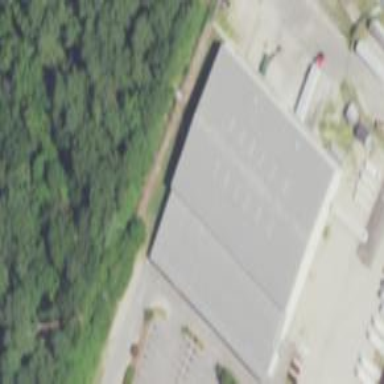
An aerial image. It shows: Building that serves as food bank.